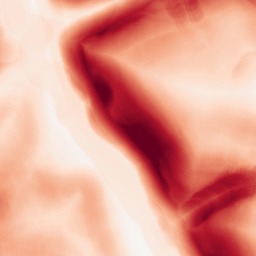
Category: morphological
Decomposition family: morphological_gradient
Decomposition parameters: size: 15
shape: disk
Upsampling method: regularized
Upsampling parameters: scale: 4
lambda_reg: 0.001
Upsampling scale: 4